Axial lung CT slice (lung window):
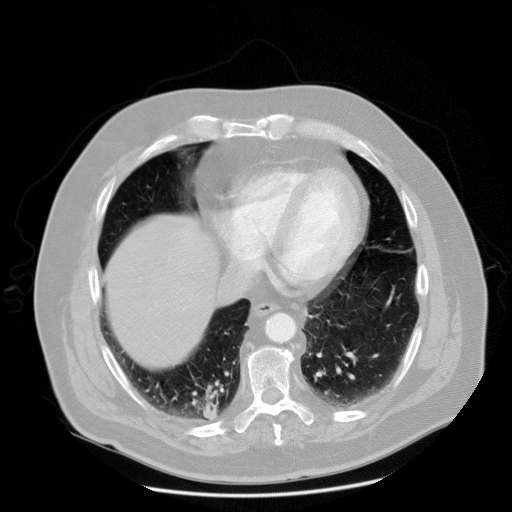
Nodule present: no